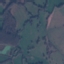
Land use / land cover: Pasture